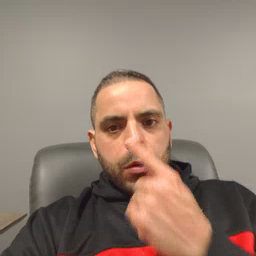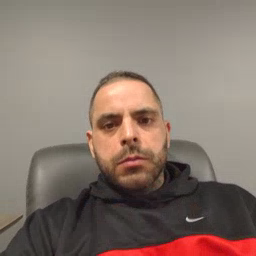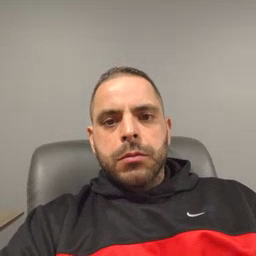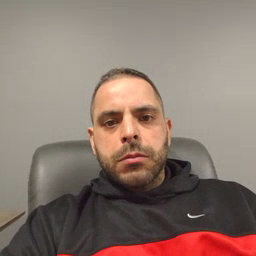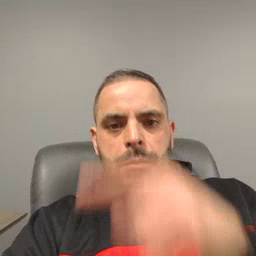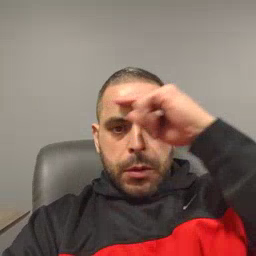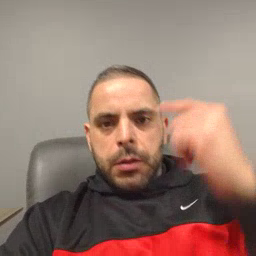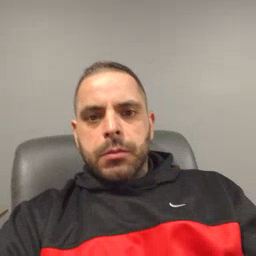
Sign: black